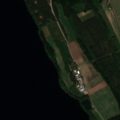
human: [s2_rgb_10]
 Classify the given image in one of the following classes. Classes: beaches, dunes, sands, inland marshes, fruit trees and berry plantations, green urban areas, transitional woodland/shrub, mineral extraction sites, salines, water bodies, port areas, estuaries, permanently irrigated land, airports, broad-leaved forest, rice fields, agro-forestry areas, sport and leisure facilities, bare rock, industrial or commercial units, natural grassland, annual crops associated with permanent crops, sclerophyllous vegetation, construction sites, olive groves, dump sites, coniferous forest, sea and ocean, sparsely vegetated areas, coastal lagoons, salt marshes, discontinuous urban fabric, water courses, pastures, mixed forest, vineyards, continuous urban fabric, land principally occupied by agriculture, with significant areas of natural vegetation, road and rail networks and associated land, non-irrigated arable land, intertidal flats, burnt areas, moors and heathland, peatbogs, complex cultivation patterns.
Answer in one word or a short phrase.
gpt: land principally occupied by agriculture, with significant areas of natural vegetation, mixed forest, water bodies